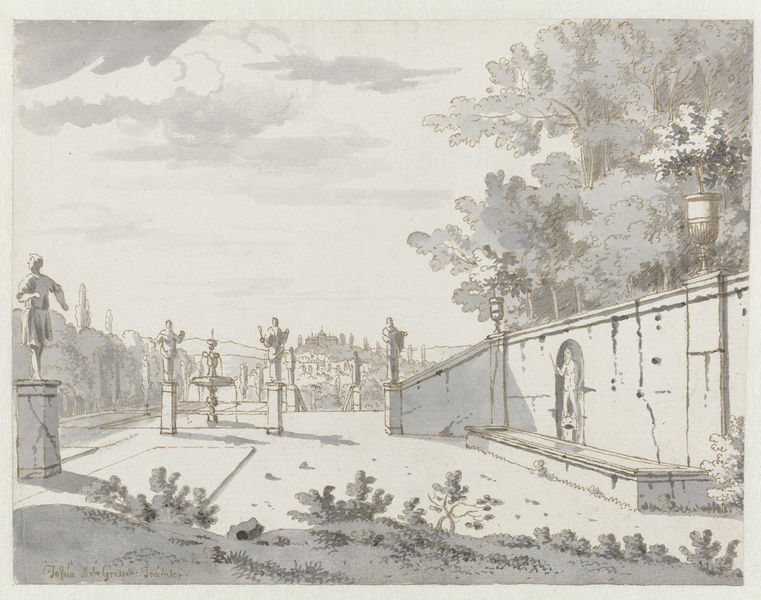
Titel: Gezicht op een terras met standbeelden
Künstler: Josua de Grave
Standort: Amsterdam
Institution: Rijksmuseum
Schlagwörter: lamp, men, white, black, gray, grey, wall, vase, cloud, clouds, man, sky, tree, building, hill, mountain, water, trees, grass, garden, drawing, shadow, sculpture, statue, wind, town, marble, urn, park, leaves, buildings, statues, leaf, shadows, cracks, niche, morning, pillars, statu, status, paysage, statue'